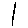
Label: line